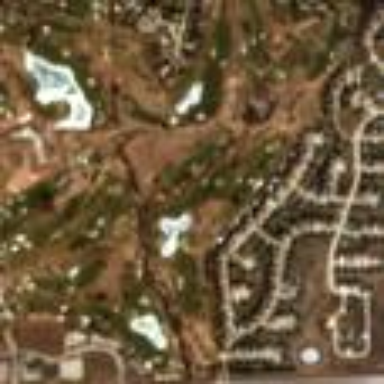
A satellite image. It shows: Golf course.